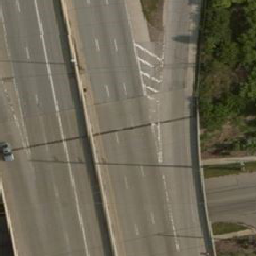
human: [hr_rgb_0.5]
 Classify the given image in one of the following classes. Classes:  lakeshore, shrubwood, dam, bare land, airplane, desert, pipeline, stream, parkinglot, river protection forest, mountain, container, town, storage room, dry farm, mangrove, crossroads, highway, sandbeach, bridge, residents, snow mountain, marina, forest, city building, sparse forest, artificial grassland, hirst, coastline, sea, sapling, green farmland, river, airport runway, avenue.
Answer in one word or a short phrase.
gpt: highway